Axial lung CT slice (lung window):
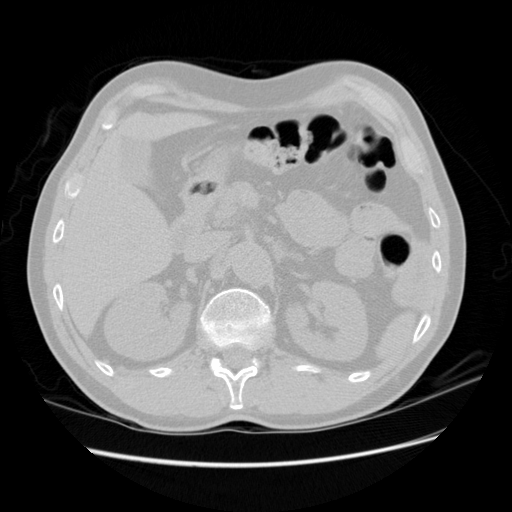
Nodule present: no